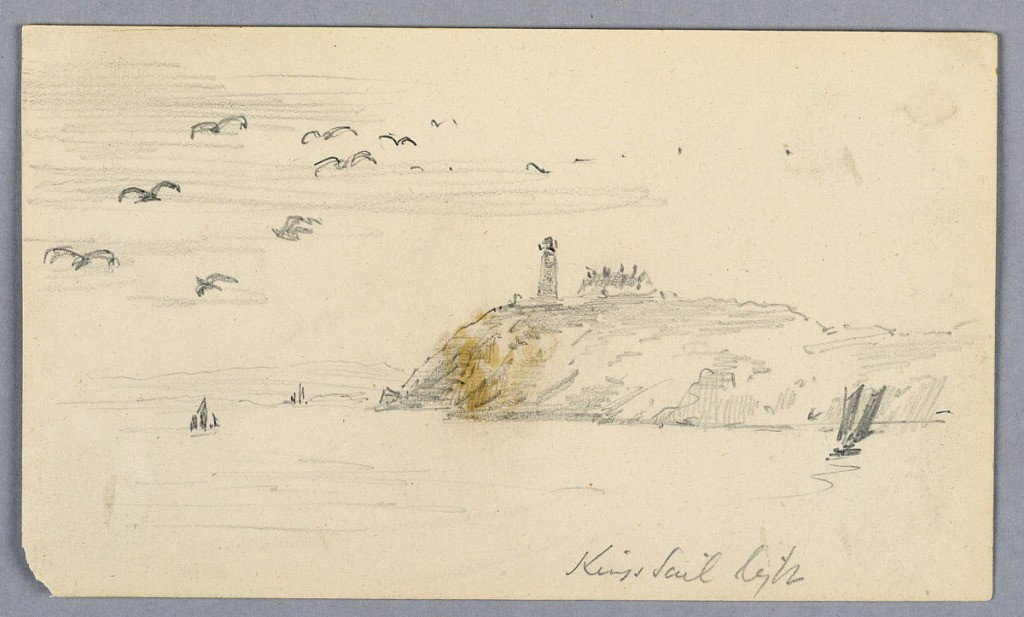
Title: Kings Sail
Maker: Arnold William Brunner, American, 1857–1925
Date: ca. 1883
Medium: Graphite on paper; verso: green paper
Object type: Drawing
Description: High rock point, from right, with lighthouse; gulls upper left. Sailboats in foreground